Field crop: maize
Growth stage: 2
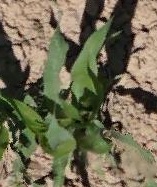
Species: maize